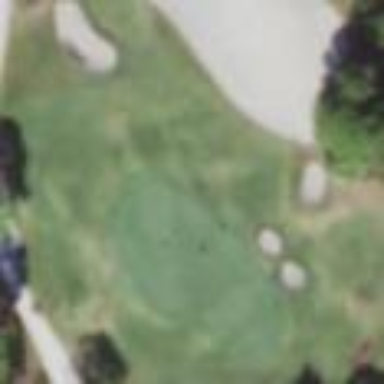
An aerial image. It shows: Grassy area designated as golf fairway.